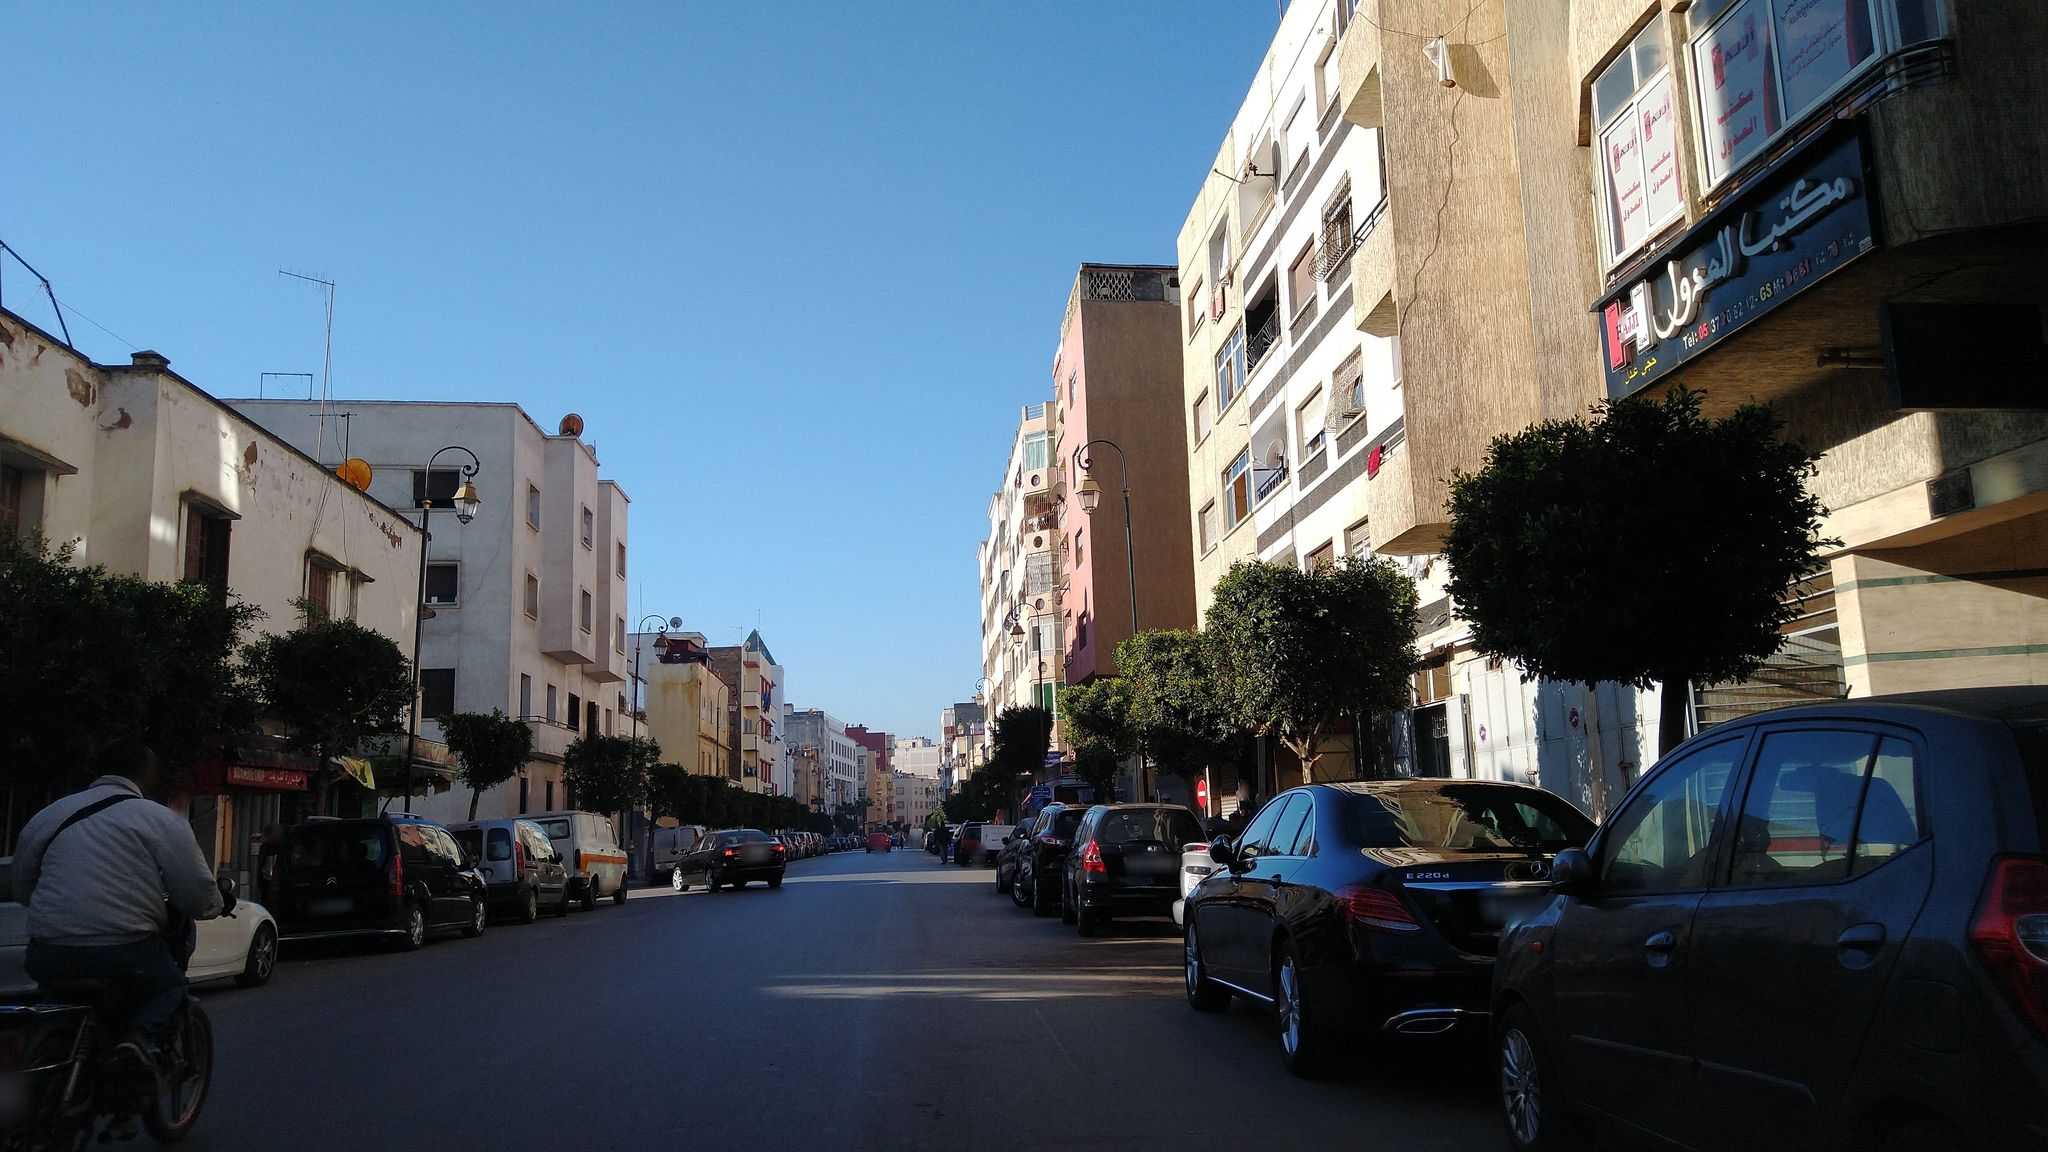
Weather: clear
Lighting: day
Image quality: good
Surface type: walking surface
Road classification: tertiary
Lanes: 2
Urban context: urban centre
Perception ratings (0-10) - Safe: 4.22, Lively: 9.8, Beautiful: 4.58, Boring: 1.41, Depressing: 2.88, Wealthy: 8.5